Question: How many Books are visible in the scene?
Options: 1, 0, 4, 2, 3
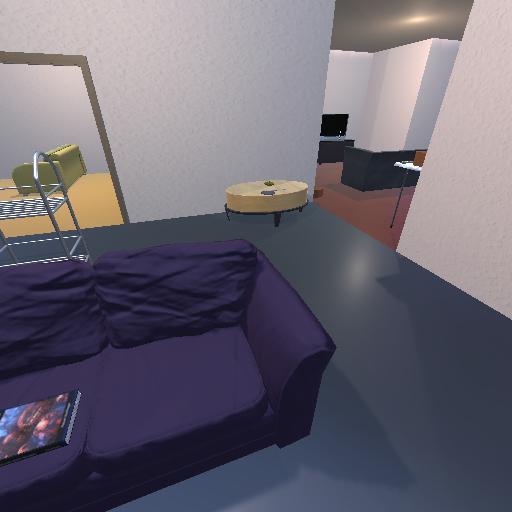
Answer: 1